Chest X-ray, AP view. Patient: 67 years old, sex M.
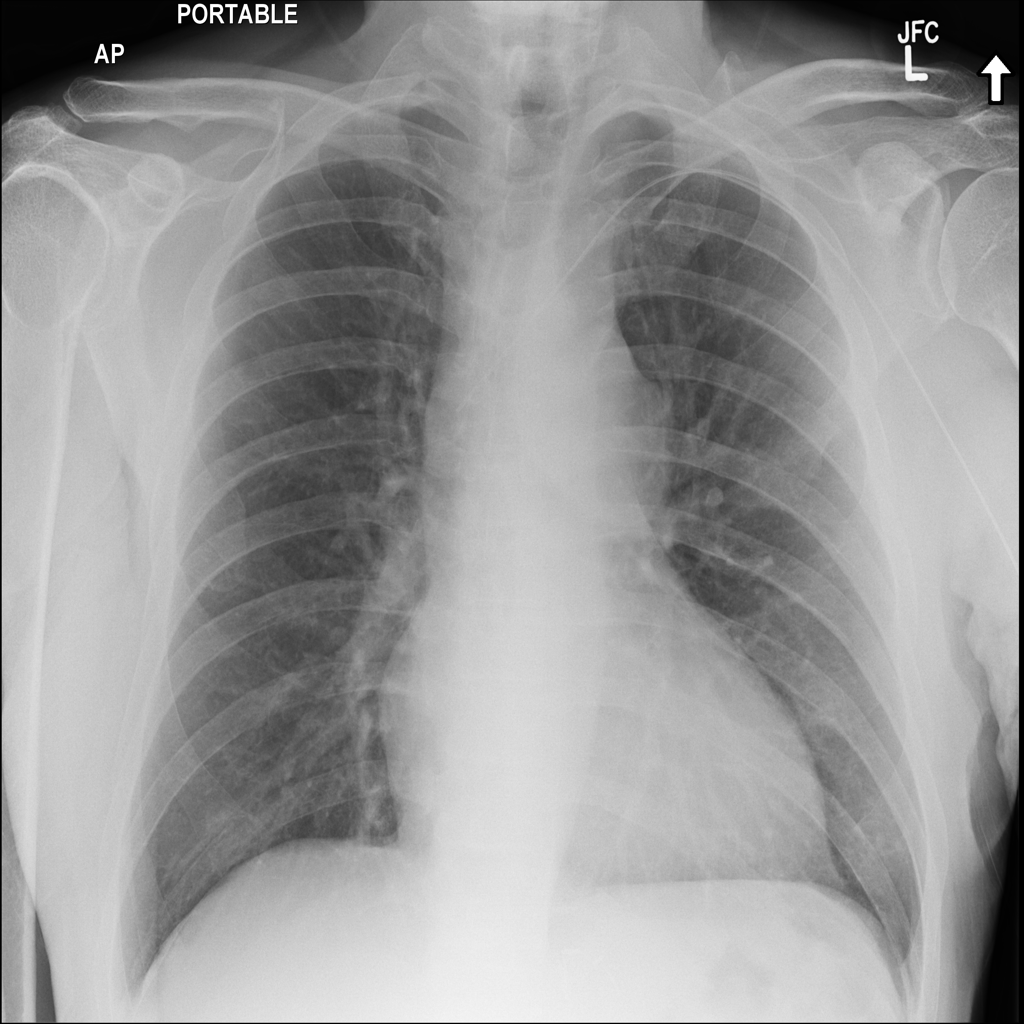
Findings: No Finding